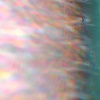
Label: sunburn